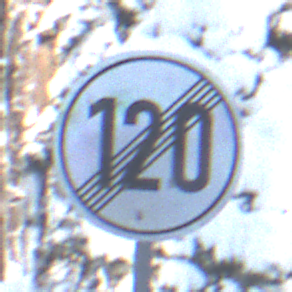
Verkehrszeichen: EndeGeschwindigkeit120
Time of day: MorningAfternoon
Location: Outdoor (Nature)
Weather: Clear
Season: Winter
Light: Natural